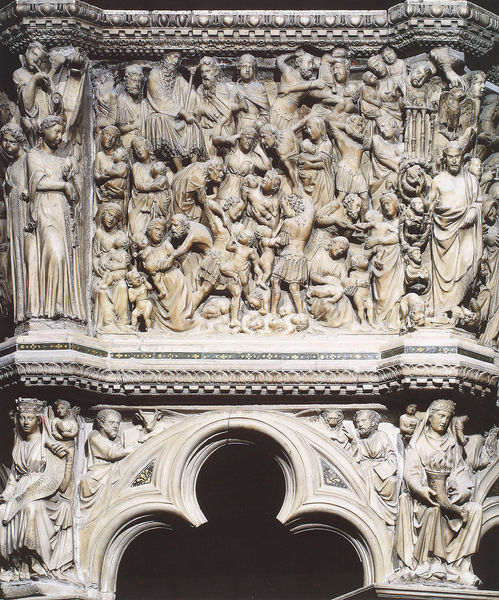
Titel: Kanzel des Doms in Siena
Künstler: Niccolò Pisano
Standort: Siena, Dom (EU - I - Toskana)
Schlagwörter: menschen, marmor, schwarz, weiss, architektur, stein, kinder, relief, bogen, italien, figuren, foto, fries, sims, kanzel, fires, dreipass, kindermord, bethlehem